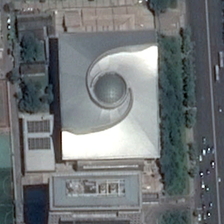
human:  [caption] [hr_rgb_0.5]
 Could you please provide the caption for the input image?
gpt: some green trees and several buildings are around a rectangular silver gray center building .

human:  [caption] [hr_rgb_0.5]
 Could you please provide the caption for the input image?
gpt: some green trees and several buildings are around a rectangular silver gray center building .

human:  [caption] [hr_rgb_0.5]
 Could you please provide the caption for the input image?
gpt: some green trees and several buildings are around a rectangular silver gray center building .

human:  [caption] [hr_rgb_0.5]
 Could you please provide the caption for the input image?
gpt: some green trees and several buildings are around a rectangular silver gray center building .

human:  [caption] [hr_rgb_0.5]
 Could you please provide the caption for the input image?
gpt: some green trees and several buildings are around a rectangular silver gray center building .